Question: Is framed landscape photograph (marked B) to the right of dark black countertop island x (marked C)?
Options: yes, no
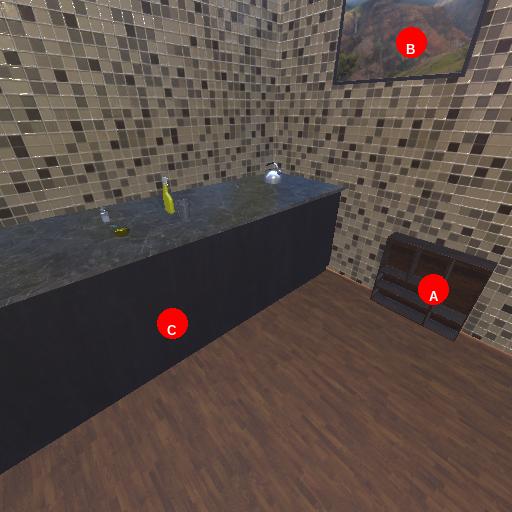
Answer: yes